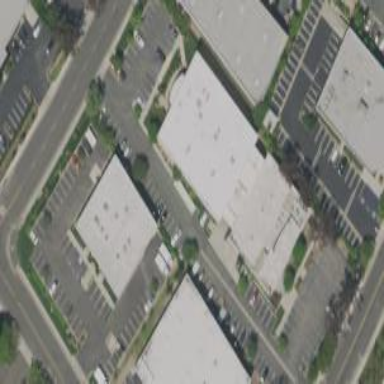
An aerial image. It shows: Commercial building.